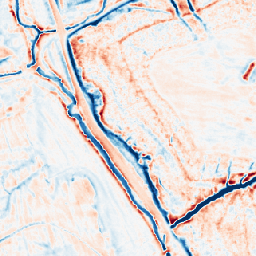
Category: multiscale
Decomposition family: dog_multiscale
Decomposition parameters: sigma_ratio: 1.6
n_scales: 4
base_sigma: 0.5
Upsampling method: area
Upsampling parameters: scale: 8
Upsampling scale: 8